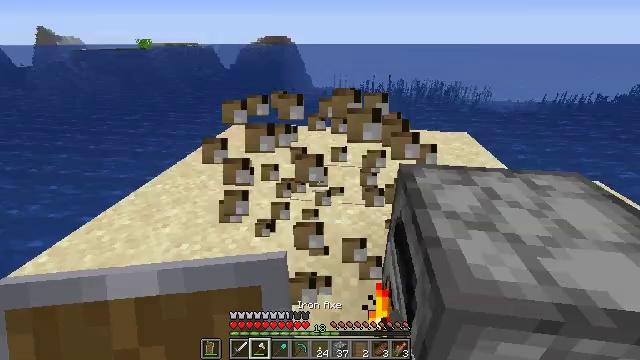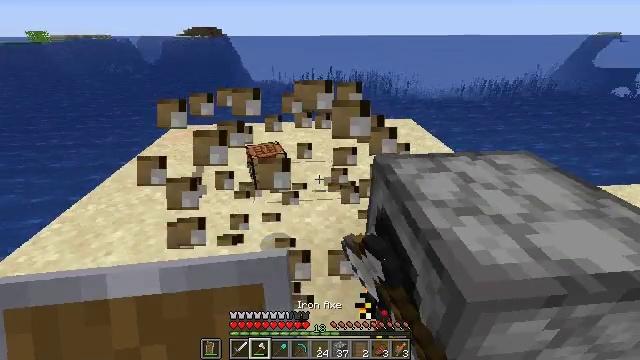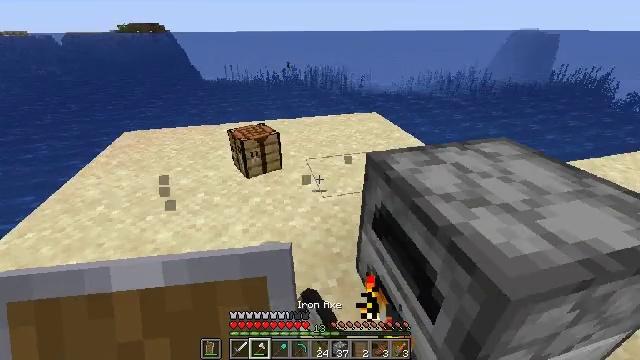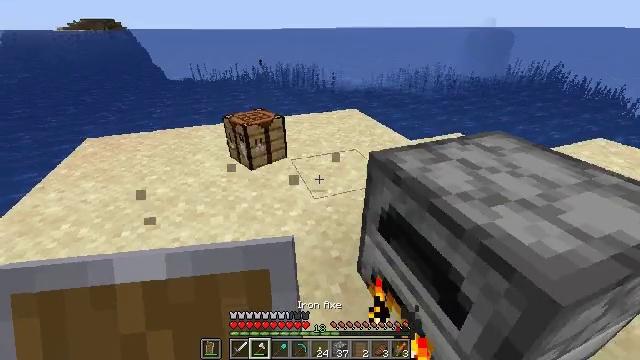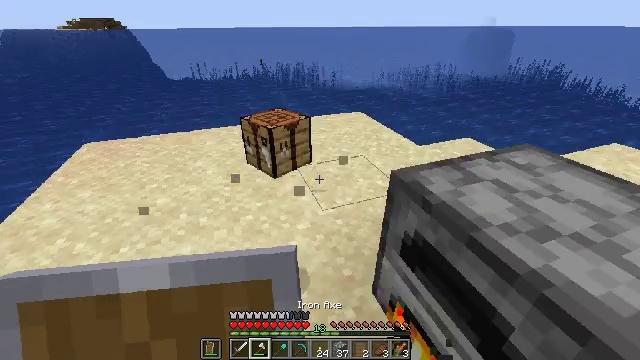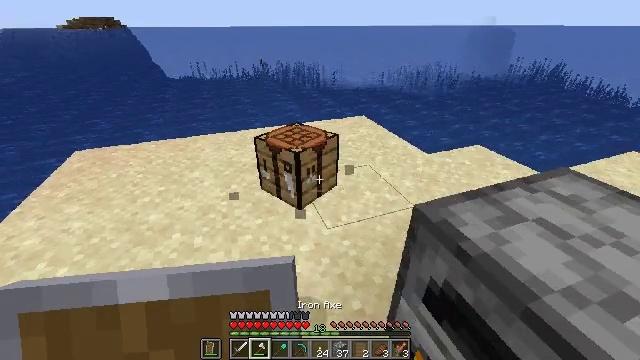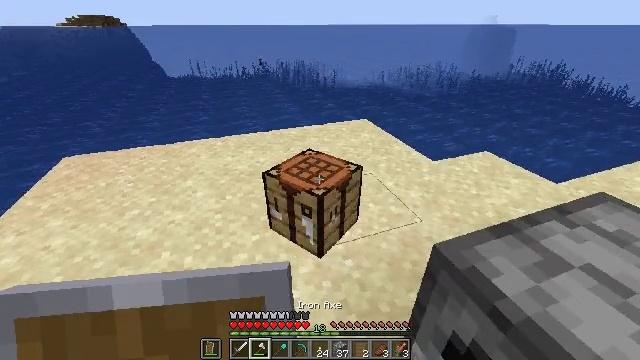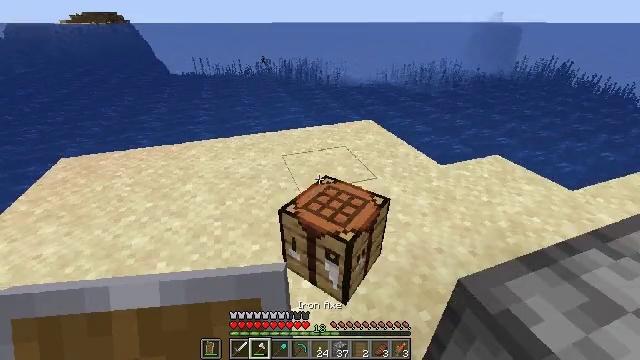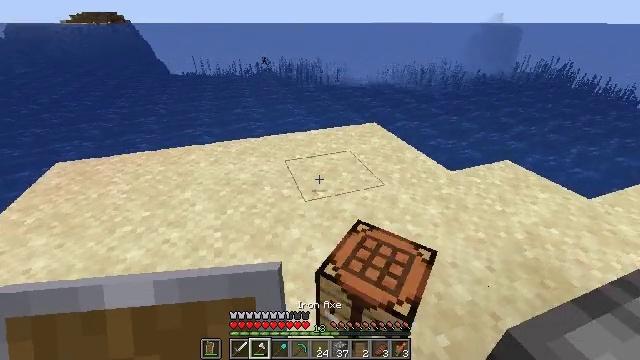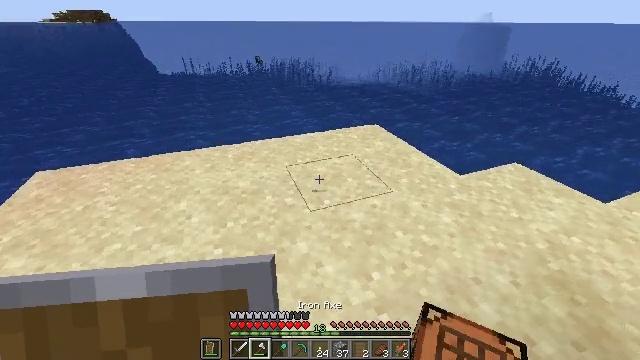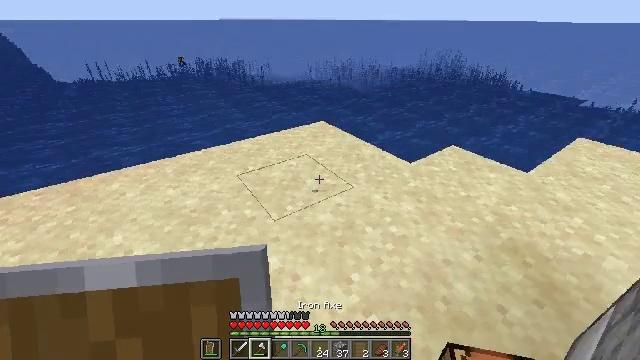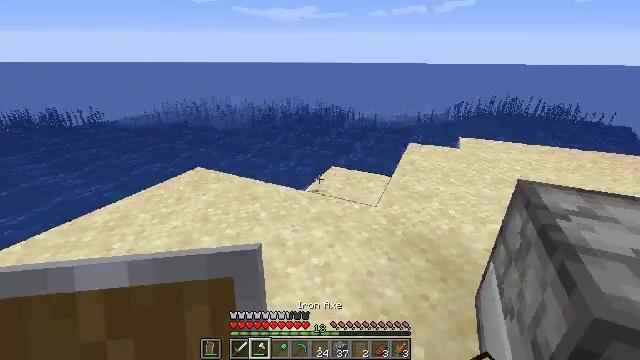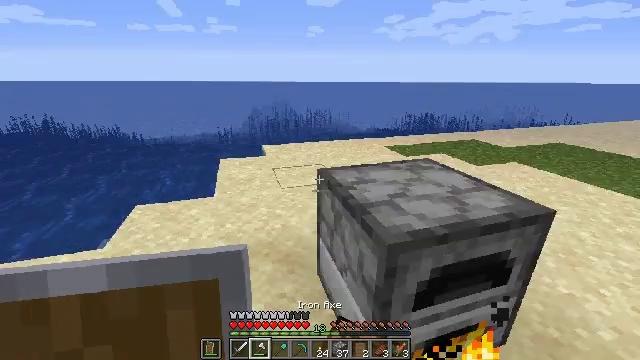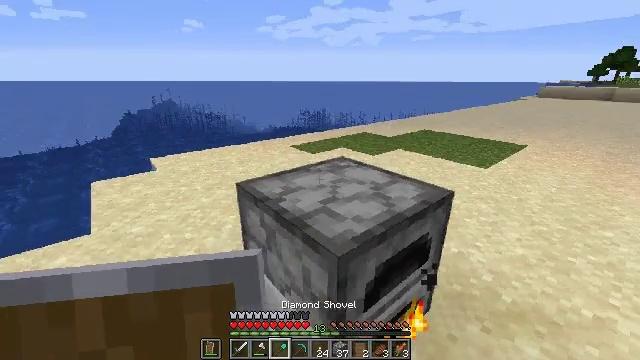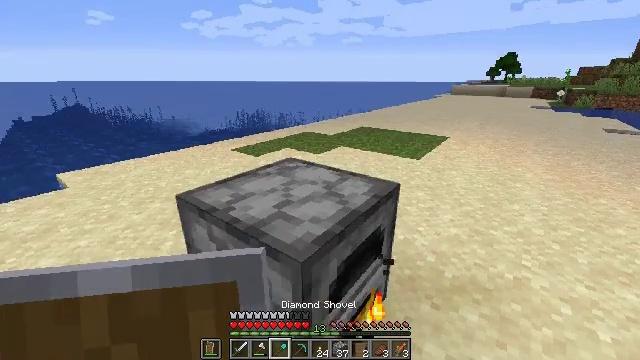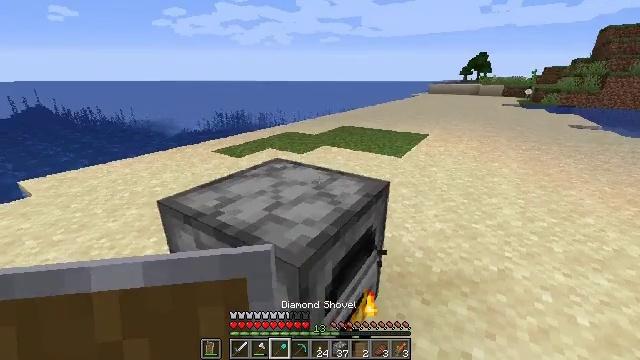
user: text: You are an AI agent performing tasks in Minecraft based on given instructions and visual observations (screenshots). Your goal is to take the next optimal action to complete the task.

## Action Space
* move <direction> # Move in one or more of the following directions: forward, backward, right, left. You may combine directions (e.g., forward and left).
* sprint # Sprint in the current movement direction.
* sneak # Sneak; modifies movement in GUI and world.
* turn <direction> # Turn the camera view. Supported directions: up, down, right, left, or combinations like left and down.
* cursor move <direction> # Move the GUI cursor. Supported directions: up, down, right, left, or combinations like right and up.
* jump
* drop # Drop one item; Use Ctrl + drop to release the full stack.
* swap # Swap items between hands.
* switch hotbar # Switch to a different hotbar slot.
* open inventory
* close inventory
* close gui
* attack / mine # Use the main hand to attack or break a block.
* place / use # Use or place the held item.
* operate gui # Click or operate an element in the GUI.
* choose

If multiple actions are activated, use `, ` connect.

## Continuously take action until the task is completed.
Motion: motion action
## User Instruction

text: Create an iron ingot using iron ore and a furnace.
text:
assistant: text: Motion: move forward and move left, turn right and down, attack / mine
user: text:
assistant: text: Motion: move forward and move left, turn right, attack / mine
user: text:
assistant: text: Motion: move forward, turn right
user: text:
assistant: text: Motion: move forward
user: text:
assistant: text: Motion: move forward
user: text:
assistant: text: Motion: move forward
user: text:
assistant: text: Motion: move forward and move left
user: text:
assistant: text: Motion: move forward and move left
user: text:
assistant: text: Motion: move forward and move left, turn right
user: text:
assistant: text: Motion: move forward and move left, turn right
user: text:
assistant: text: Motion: move forward and move left, turn right and up
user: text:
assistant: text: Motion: move forward, turn right and up
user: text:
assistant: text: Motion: move forward, turn right
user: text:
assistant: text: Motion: turn right
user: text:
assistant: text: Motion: turn right
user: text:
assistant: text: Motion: no_op
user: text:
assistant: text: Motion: no_op
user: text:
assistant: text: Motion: move right
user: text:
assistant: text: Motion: move right
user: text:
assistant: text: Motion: move right
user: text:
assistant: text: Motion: move right
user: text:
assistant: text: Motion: move forward and move right
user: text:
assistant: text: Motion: move forward and move right, sprint
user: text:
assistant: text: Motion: move forward and move right, sprint
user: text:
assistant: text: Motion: move forward and move right, sprint
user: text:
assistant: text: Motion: move forward and move right, sprint
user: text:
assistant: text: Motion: move forward and move right, sprint
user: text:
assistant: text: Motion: move forward and move right, sprint
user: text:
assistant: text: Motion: move forward and move right, sprint
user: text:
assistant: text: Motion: move forward, sprint, turn left